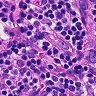
Metastatic tissue present: no